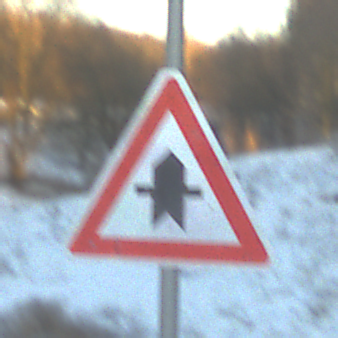
Verkehrszeichen: Vorfahrt
Umgebung: Outdoor, Nature
Tageszeit: SunriseSunset
Wetter: Clear
Licht: Natural
Jahreszeit: Winter
Kontrast: LowContrast